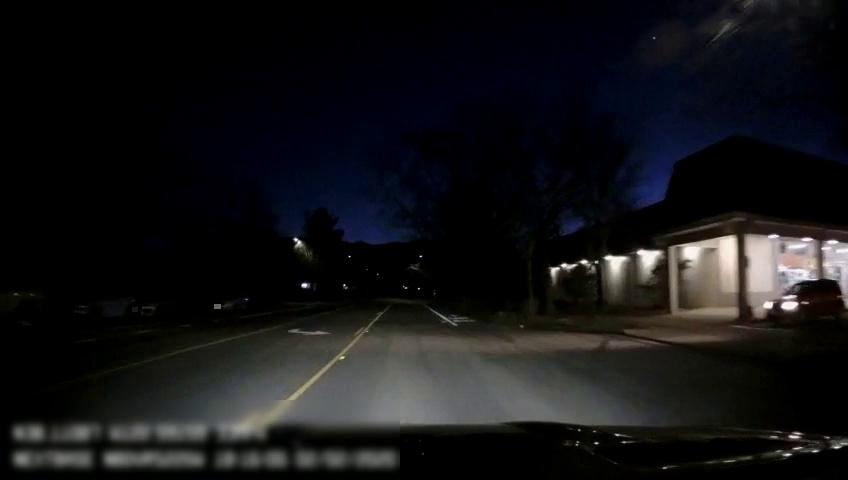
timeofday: Night
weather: Other
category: Drivable Space
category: Vehicles | Car
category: Vehicles | Car
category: Vehicles | Car
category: Vehicles | Truck
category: Vehicles | Car
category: Lanes | Alternate Lane
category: Lanes | Current Lane
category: Lanes | Current Lane
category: Lanes | Opposite Lane